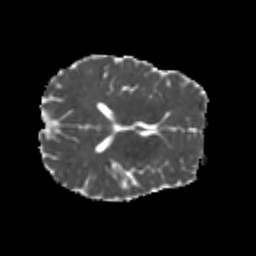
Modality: MD
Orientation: axial
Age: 22
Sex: male
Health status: healthy
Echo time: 0.074 s